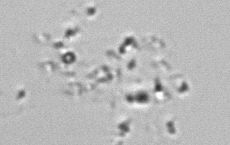
Label: Phaeocystis_debris